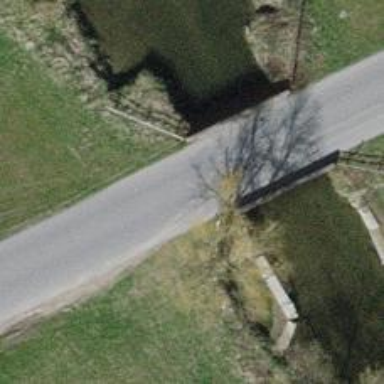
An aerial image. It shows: Unclassified road with asphalt surface is on bridge.